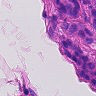
Metastatic tissue present: yes